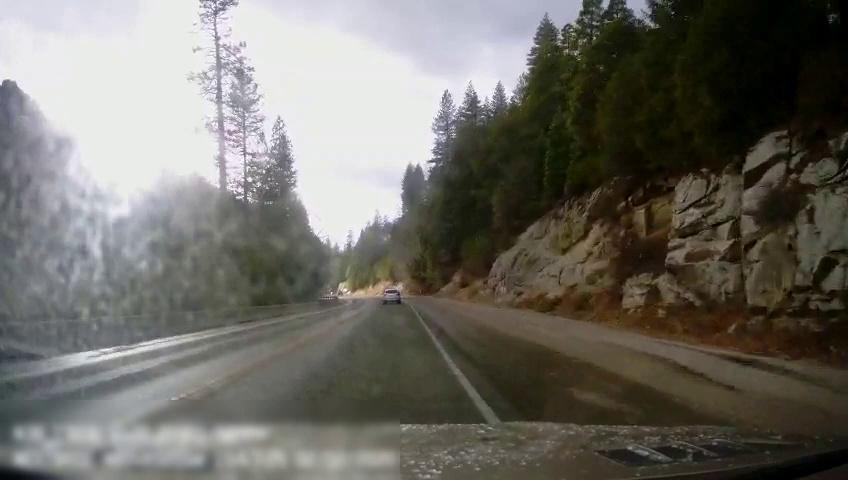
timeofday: Day
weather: Sunny
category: Drivable Space
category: Vehicles | Car
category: Lanes | Opposite Lane
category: Lanes | Current Lane
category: Lanes | Current Lane